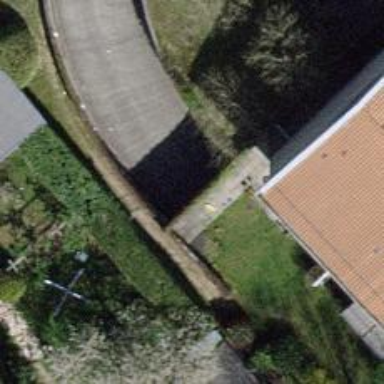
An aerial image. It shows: Driveway tunnel under the road.